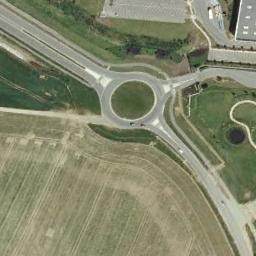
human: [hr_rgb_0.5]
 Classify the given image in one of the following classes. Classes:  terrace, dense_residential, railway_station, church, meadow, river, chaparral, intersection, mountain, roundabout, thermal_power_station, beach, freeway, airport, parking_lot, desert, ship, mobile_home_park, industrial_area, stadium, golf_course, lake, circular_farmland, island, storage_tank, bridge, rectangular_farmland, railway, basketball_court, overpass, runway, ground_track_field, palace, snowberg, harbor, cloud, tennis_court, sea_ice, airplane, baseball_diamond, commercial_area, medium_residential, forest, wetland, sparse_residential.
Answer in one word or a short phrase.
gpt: roundabout